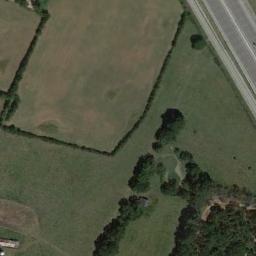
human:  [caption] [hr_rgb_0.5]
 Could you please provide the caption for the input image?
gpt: Banded green woods on green grass and a road by the lawn .

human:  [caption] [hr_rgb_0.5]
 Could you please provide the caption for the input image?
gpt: This meadow has dense grasses and some trees and a freeway is next to the meadow .

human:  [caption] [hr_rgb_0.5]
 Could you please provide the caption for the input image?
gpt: There are many trees around the meadow .

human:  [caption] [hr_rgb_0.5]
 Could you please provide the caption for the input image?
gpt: The entire image is dominated by grass .

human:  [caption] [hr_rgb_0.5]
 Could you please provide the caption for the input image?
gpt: There are green trees and a freeway beside the green meadow .